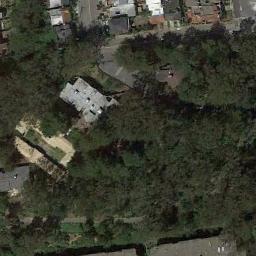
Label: forest